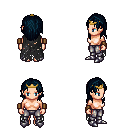
a pixel art fantasy rpg character, female body template, human, light skin, black tattered cape, metal pants, raven long hairstyle, gold tiara, leather bracers, metal boots, four views (front, back, left, right), 2x2 character sprite sheet, small pixel art, hard edges, no anti-aliasing